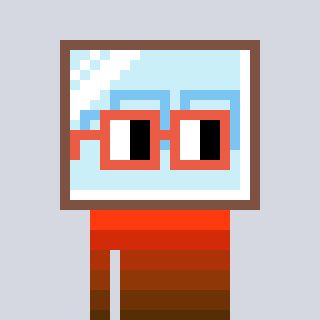
a pixel art character with square orange glasses, a mirror-shaped head and a red-colored body on a cool background